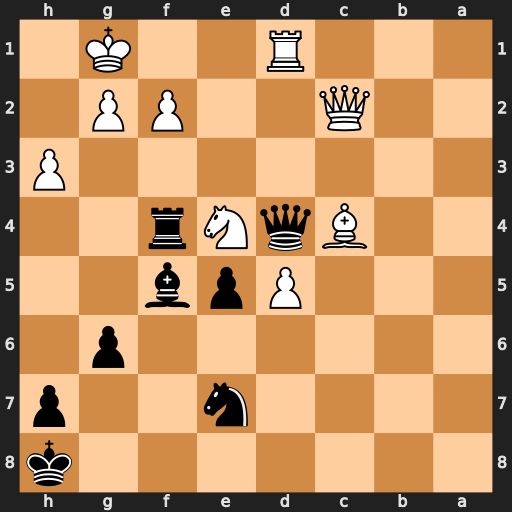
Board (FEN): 7k/4n2p/6p1/3Ppb2/2BqNr2/7P/2Q2PP1/3R2K1
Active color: b
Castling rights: -
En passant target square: -
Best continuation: Bxe4 Rxd4 Bxc2 Rxf4 exf4 d6 Nc6